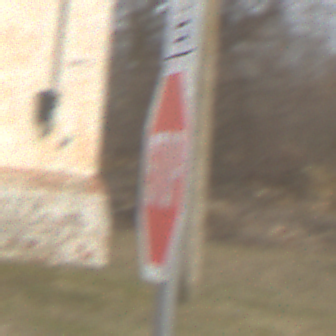
Verkehrszeichen: Stop
Zusatzzeichen oben: RichtungsangabeDurchPfeile9
Umgebung: Outdoor, Nature
Tageszeit: MorningAfternoon
Wetter: PartlyCloudy
Licht: Natural
Jahreszeit: Autumn
Kontrast: LowContrast